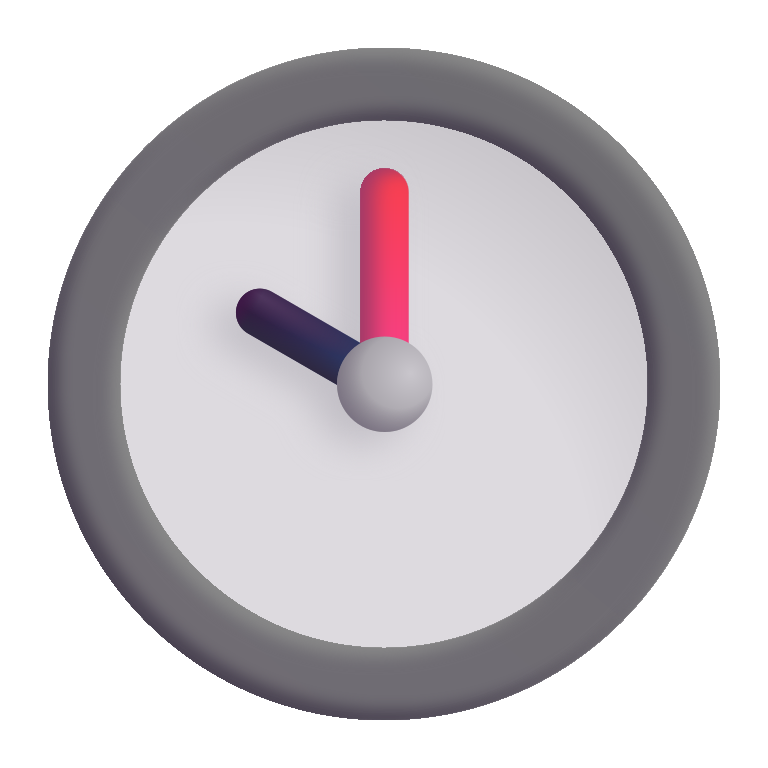
ten oclock color